Question: I have tried many other similar questions but none of them helped me. My problem is as following:
I have 3 vectors of pointers to my struct: 'vector<state*>'where 'state' is my kind of struct. What I am trying to do is to remove states from 'vectorCheck' if they are in either 'vectorOpen' or 'vectorClosed'. The point is, it sometimes works fine and sometimes not. According to CodeBlocks  this seems to be a problem but I have no idea to overcome this. I debugged my program step by step and at some point, state from 'vectorCheck' is not being removed despite of the fact it is in 'vectorClosed'.
Iterating is held by 2 for loops:
'''
vector<state*> vectorOpen;
vector<state*>::iterator itOpen;
vector<state*> vectorClosed;
vector<state*>::iterator itClosed;
vector<state*> vectorCheck;
vector<state*>::iterator itCheck;
for(itCheck = vectorCheck.begin(); itCheck != vectorCheck.end(); itCheck++) {
for(itOpen = vectorOpen.begin(); itOpen != vectorOpen.end(); itOpen++) {
if ((*itCheck)->player->x == (*itOpen)->player->x &&
(*itCheck)->player->y == (*itOpen)->player->y &&
(*itCheck)->box[0].x == (*itOpen)->box[0].x &&
(*itCheck)->box[0].y == (*itOpen)->box[0].y) {
cout << "erasing as in open " << (*itCheck)->player->x << " " << (*itCheck)->player->y << " " << (*itCheck)->box[0].x << " " << (*itCheck)->box[0].y << endl;
vectorCheck.erase(itCheck);
}
}
}
for(itCheck = vectorCheck.begin(); itCheck != vectorCheck.end(); itCheck++) {
for(itClosed = vectorClosed.begin(); itClosed != vectorClosed.end(); itClosed++) {
if((*itCheck)->player->x == (*itClosed)->player->x &&
(*itCheck)->player->y == (*itClosed)->player->y &&
(*itCheck)->box[0].x == (*itClosed)->box[0].x &&
(*itCheck)->box[0].y == (*itClosed)->box[0].y) {
cout << "erasing as in closed " << (*itCheck)->player->x << " " << (*itCheck)->player->y << " " << (*itCheck)->box[0].x << " " << (*itCheck)->box[0].y << endl;
vectorCheck.erase(itCheck);
}
}
}
'''
Where 'vectorCheck' is a maximum size of 3. To explain what I mean here is the <URL>
Where I am talking here about states in green rectangulars (3 1 2 4). Why isn't it being removed like the state in blue rectangular (2 2 2 4)? It should be removed as this state has appeared already in 'vectorClosed' (code above).
What am I doing wrong? This is not the first iteration of the program, it happens in like 6th or 7th loop.
Also, this is probably causing my program to crash later on.
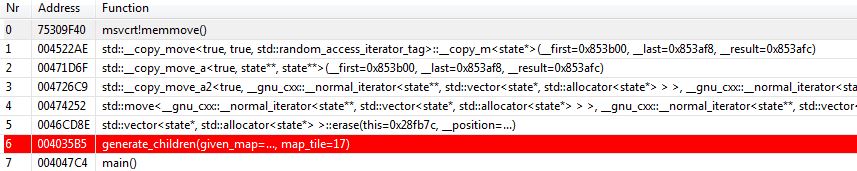
Answer: As mentioned in my comment, the problem is that you are continuing to use an iterator to an element you erased. 'std::vector::erase(i)' is invalidating the 'itCheck' iterator.
We can fix this by taking advantage of C++ algorithms like 'std::remove_if'. It may make the code appear more complex at first glance, but you'll find this style of coding lets you reuse pieces of logic, improving the readability and maintainability of your code.
To start, let's write a functor that does the equality comparison you need.
'''
struct states_are_equal :
public std::binary_function<state const *, state const *, bool>
{
bool operator()(state const * a, state const * b) const {
return a->player->x == b->player->x &&
a->player->y == b->player->y &&
a->box[0].x == b->box[0].x &&
a->box[0].y == b->box[0].y;
}
};
'''
Now we need a predicate that will return true if the given item is found within another container. This part admittedly may be a bit hard to follow if you are not familiar with the algorithms library.
'''
template <typename Iterator, typename Comparer>
struct is_in_container_func :
public std::unary_function<
typename std::iterator_traits<Iterator>::value_type const &,
bool
>
{
is_in_container_func(Iterator begin, Iterator end, Comparer cmp)
: it_begin(begin), it_end(end), comparer(cmp) { }
bool operator()(argument_type i) const {
return std::find_if(it_begin, it_end, std::bind1st(comparer, i)) != it_end;
}
private:
Iterator it_begin;
Iterator it_end;
Comparer comparer;
};
// This is just a helper to allow template type deduction; its only purpose is to
// allow us to omit the types for Iterator and Comparer when constructing an
// is_in_container_func object.
template <typename Iterator, typename Comparer>
is_in_container_func<Iterator, Comparer> is_in_container(
Iterator begin, Iterator end, Comparer cmp)
{
return is_in_container_func<Iterator, Comparer>(begin, end, cmp);
}
'''
Now we can put all of these pieces together with 'std::remove_if':
'''
std::vector<state*> vectorOpen;
std::vector<state*> vectorClosed;
std::vector<state*> vectorCheck;
// Make one pass, removing elements if they are found in vectorOpen.
std::vector<state*>::iterator new_end = std::remove_if(
vectorCheck.begin(), vectorCheck.end(),
is_in_container(vectorOpen.begin(), vectorOpen.end(), states_are_equal()));
// Make another pass, removing elements if they are found in vectorClosed.
new_end = std::remove_if(
vectorCheck.begin(), new_end,
is_in_container(vectorClosed.begin(), vectorClosed.end(), states_are_equal()));
// std::remove_if just swaps elements around so that the elements to be removed are
// all together at the end of the vector, and new_end is an iterator to the first
// one. So, finally, we just need to remove the range [new_end, end()).
vectorCheck.erase(new_end, vectorCheck.end());
'''